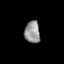
Tissue: prostate
Cell type: Epithelial cells
Senescence score: 0.2529
Nuclear area (px): 333
Mean DAPI intensity: 147.297